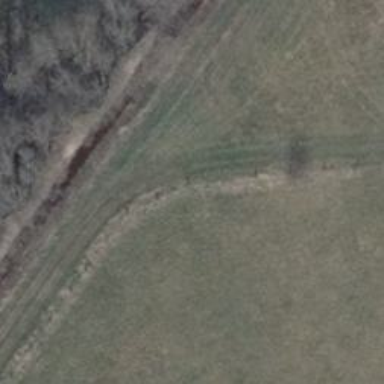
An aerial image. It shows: Grassy track with grade 5 track type.